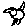
Label: bird